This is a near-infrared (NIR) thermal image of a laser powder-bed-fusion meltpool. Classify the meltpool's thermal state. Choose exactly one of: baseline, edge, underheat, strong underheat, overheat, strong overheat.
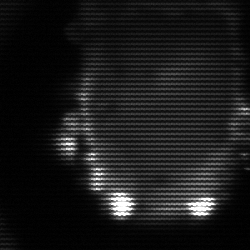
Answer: baseline